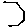
Label: hexagon